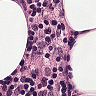
Metastatic tissue present: no